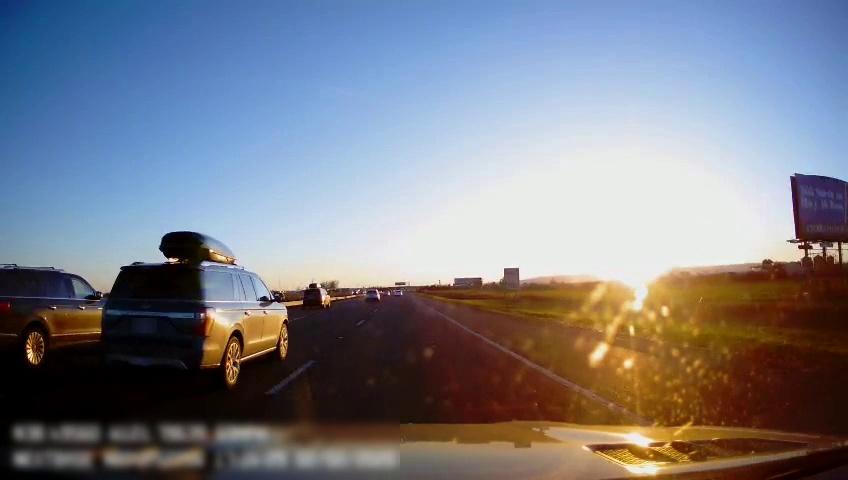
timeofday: Day
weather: Sunny
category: Drivable Space
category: Vehicles | SUV
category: Vehicles | SUV
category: Vehicles | SUV
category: Vehicles | SUV
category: Lanes | Alternate Lane
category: Lanes | Current Lane
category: Lanes | Alternate Lane
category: Traffic | Signs
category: Traffic | Signs
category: Traffic | Signs